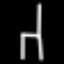
Label: chair